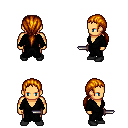
a pixel art fantasy rpg character, male body template, human, tanned skin, gray robe, metal pants, dark blonde ponytail hairstyle, black shoes, dagger, four views (front, back, left, right), 2x2 character sprite sheet, small pixel art, hard edges, no anti-aliasing